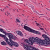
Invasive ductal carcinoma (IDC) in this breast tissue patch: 0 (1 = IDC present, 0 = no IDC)